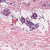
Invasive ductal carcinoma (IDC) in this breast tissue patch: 0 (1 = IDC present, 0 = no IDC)